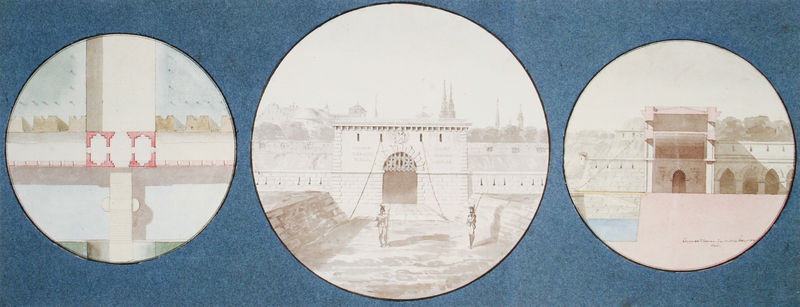
Titel: Entwurf zu einem Stadttor mit Zugbrücke: Grundriss, Ansicht und Schnitt
Künstler: Friedrich von Gärtner
Standort: München
Institution: Architekturmuseum der Technischen Universität
Schlagwörter: baum, blau, gemälde, himmel, mann, meer, schatten, wasser, fluss, grün, menschen, see, stadt, ausschnitt, braun, bunt, fenster, hell, hintergrund, licht, männer, pfeiler, schwarz, skizze, säule, tür, weiss, zeichnung, dach, gebäude, rasen, rot, weg, muster, alt, architektur, rahmen, spitze, stein, bild, wache, häuser, brücke, busch, gebüsch, gitter, kirche, auge, drei, front, frontal, rosa, kreis, oval, rund, turm, ansicht, bogen, abstrakt, dächer, mauer, figuren, seile, soldaten, detail, tor, aufsicht, kirchen, penis, burg, türme, palast, torbogen, festung, scheiben, schnitt, soldat, kreise, entwurf, ritter, arkaden, portal, tore, wächter, graben, stadtmauer, plan, tempel, entwürfe, skizzen, querschnitt, wachen, tunnel, grundriss, aufriss, wall, schießscharten, gesimse, ansichten, grundris, bastion, zugbrücke, scharten, urg, stadtbefestigung, nasicht, wachleute, rot#, grabem